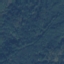
Label: Forest